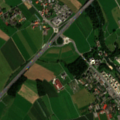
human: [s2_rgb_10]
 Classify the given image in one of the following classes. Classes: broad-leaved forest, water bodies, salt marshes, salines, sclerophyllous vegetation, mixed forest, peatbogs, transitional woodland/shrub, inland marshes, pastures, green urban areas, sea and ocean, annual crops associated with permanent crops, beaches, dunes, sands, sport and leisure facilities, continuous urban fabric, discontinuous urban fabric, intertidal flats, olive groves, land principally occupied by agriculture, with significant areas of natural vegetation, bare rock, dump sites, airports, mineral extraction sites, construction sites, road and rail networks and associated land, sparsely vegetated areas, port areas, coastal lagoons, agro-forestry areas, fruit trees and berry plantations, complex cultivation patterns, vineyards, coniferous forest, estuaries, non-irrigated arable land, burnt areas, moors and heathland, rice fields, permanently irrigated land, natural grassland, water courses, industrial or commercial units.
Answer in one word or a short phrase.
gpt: discontinuous urban fabric, non-irrigated arable land